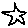
Label: star